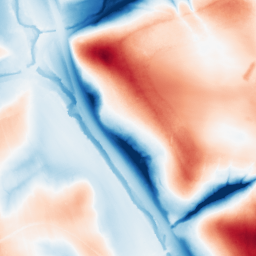
Category: edge_preserving
Decomposition family: guided
Decomposition parameters: radius: 32
eps: 1
Upsampling method: bicubic
Upsampling parameters: scale: 4
Upsampling scale: 4